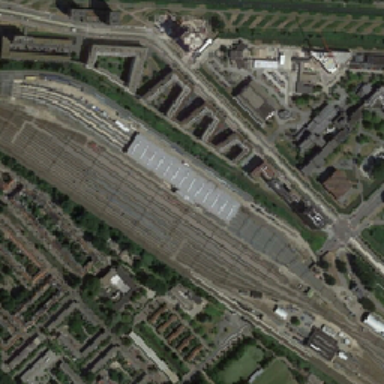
The rectangular railway station with many rails forming into a shape of spindle is next to huge u shaped buildings .